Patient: sex F, age 58
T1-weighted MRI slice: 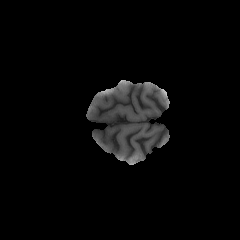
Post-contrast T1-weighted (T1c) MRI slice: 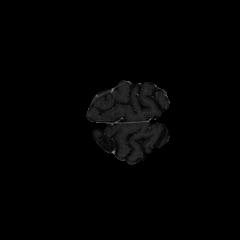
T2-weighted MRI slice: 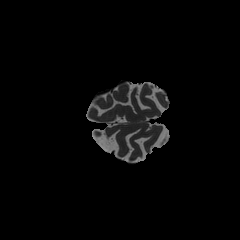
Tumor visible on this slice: no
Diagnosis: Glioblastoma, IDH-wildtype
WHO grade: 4